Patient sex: F
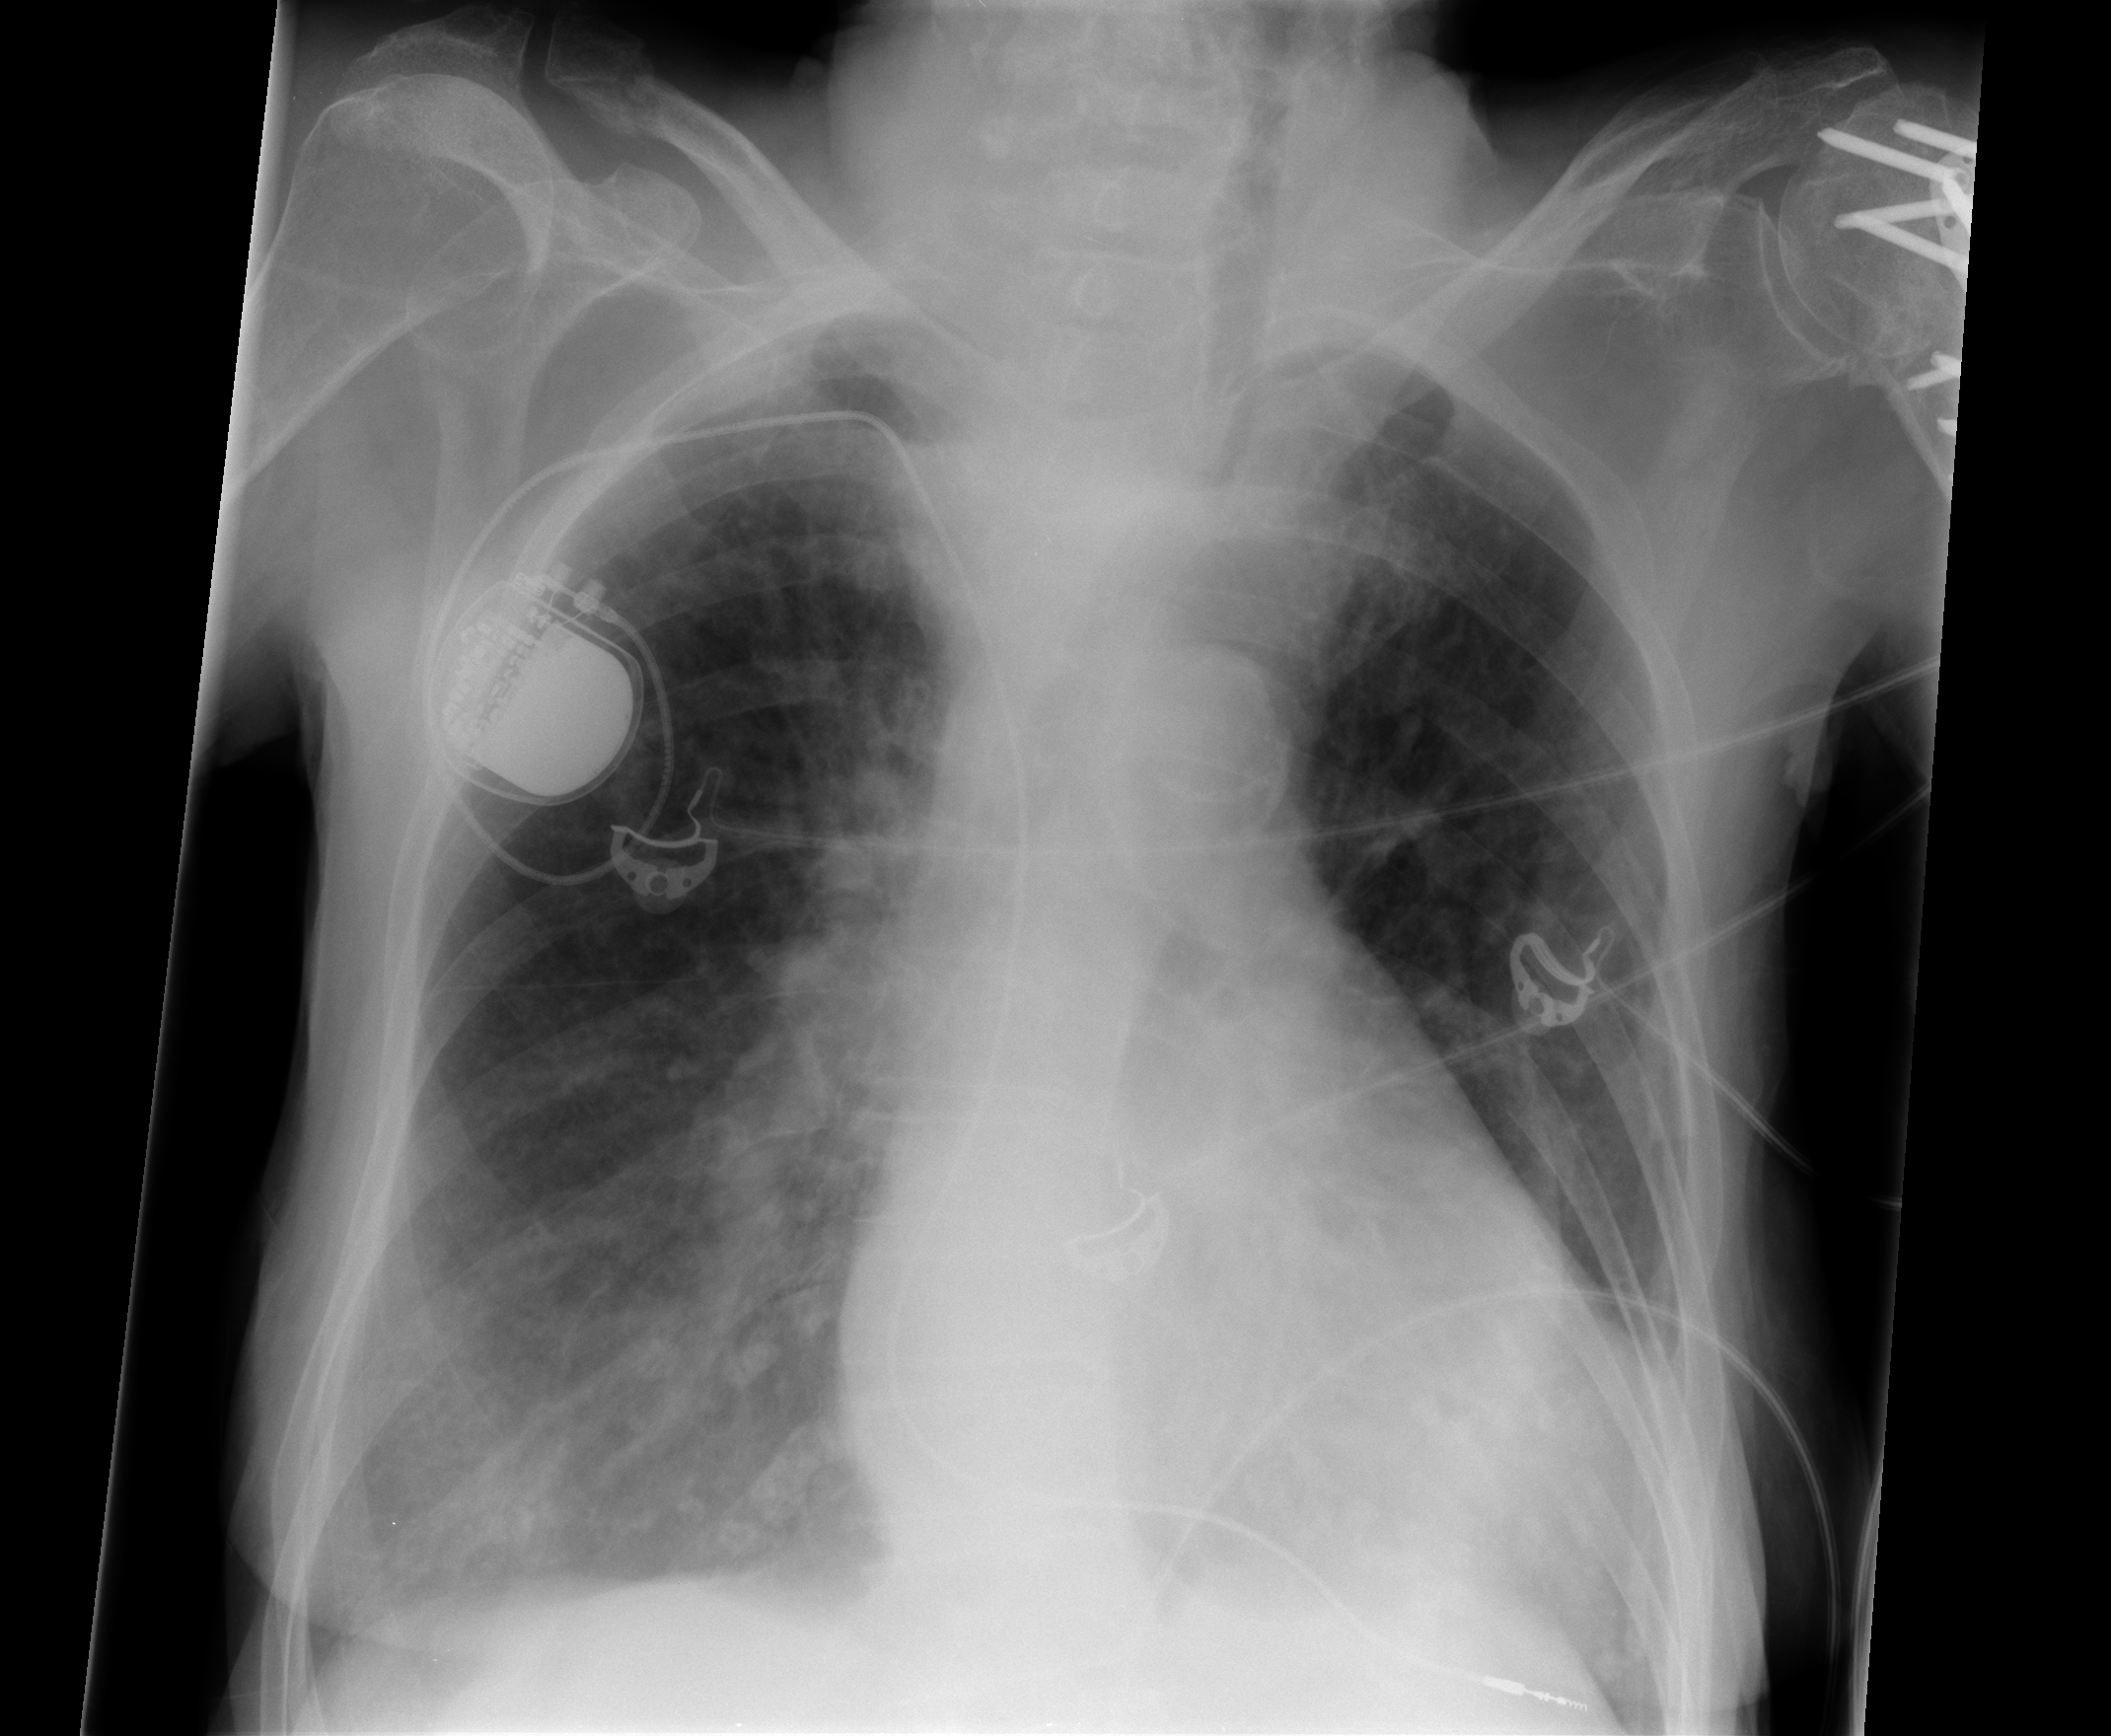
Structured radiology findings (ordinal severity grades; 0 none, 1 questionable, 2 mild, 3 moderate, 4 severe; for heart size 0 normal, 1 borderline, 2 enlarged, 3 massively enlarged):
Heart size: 2
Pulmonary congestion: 0
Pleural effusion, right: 2
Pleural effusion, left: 2
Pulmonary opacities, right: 2
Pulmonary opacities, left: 0
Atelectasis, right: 2
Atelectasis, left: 2